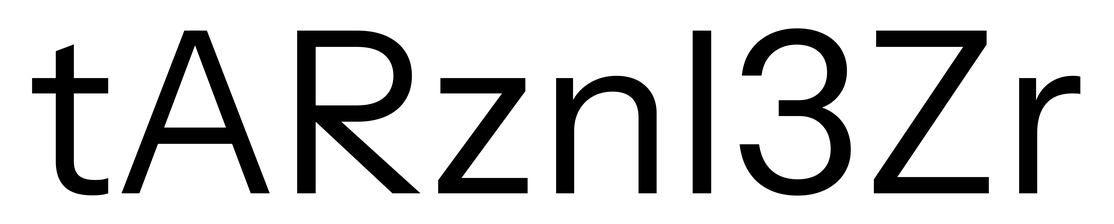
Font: InstrumentSans_Regular